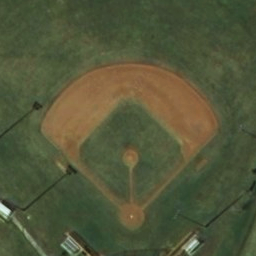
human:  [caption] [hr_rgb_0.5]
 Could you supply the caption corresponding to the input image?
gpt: This is a old baseball diamond .

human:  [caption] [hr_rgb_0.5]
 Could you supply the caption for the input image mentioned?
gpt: This is a old baseball diamond .

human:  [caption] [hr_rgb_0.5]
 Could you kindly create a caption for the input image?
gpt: It is a small old baseball diamond .

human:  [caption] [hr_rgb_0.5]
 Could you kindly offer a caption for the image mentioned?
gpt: It is a small baseball diamond with sand and grass .

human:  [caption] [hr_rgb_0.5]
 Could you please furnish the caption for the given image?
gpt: This is a old baseball diamond .